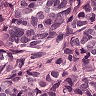
Metastatic tissue present: yes